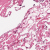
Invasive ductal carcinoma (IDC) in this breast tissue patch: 0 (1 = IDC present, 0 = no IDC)